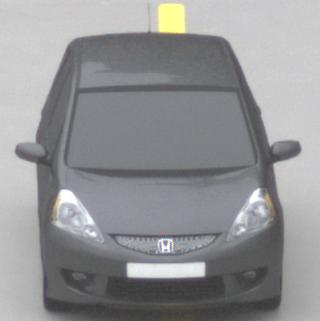
Make: Honda
Model: Jazz 1.2
Detailed model: Jazz (III) (11/08 - 04/11)
Model produced from: 2008/11
Model produced until: 2010/10
Doors: 5
Color: gray
Road condition: wet road
Daytime: midday
Contrast: low contrast